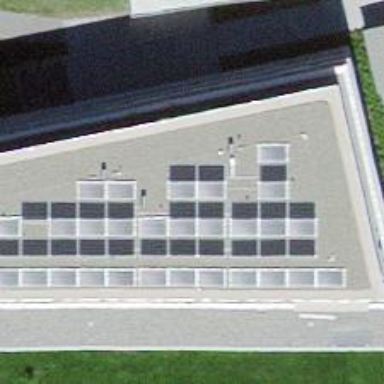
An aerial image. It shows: Solar photovoltaic panel generator.